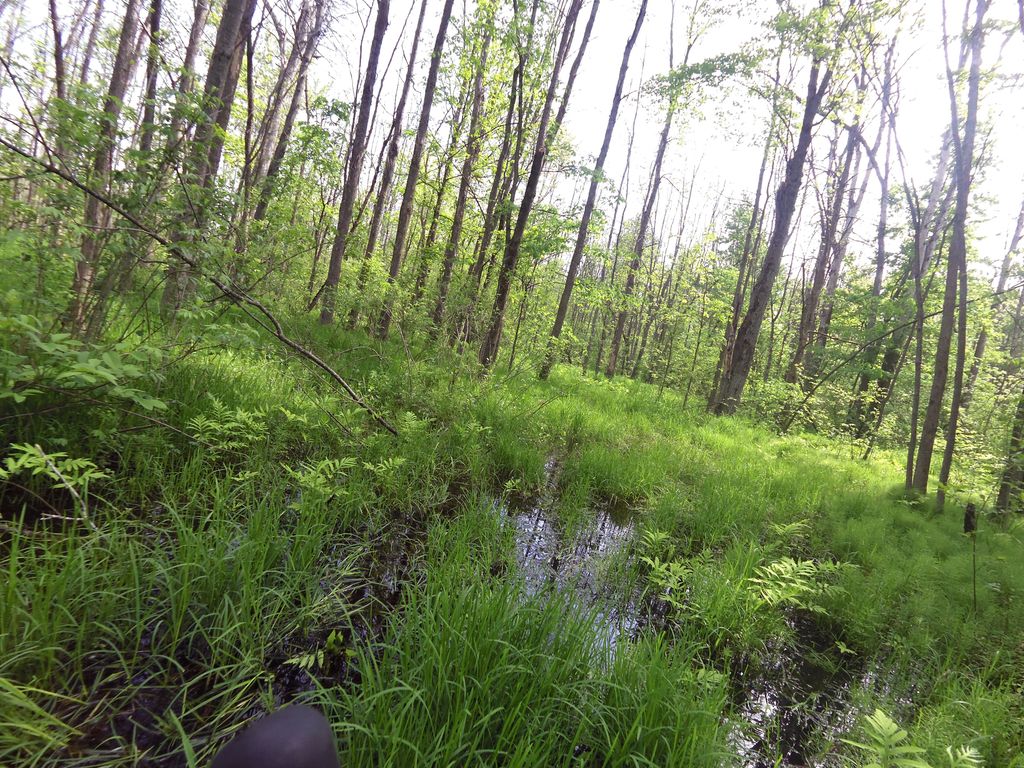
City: ottawa-gatineau